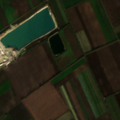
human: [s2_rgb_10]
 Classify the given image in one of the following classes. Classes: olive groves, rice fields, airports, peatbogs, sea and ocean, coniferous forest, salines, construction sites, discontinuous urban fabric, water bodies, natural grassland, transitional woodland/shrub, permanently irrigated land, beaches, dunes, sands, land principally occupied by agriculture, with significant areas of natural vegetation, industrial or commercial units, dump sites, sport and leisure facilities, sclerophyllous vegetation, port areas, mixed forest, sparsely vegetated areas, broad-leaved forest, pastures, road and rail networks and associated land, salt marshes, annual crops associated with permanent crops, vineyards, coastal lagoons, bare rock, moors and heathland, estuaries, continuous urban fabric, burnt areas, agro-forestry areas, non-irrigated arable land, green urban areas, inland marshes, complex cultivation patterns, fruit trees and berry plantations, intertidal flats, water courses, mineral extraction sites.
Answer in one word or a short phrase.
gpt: non-irrigated arable land